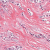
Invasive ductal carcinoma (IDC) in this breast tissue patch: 1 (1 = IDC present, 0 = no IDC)